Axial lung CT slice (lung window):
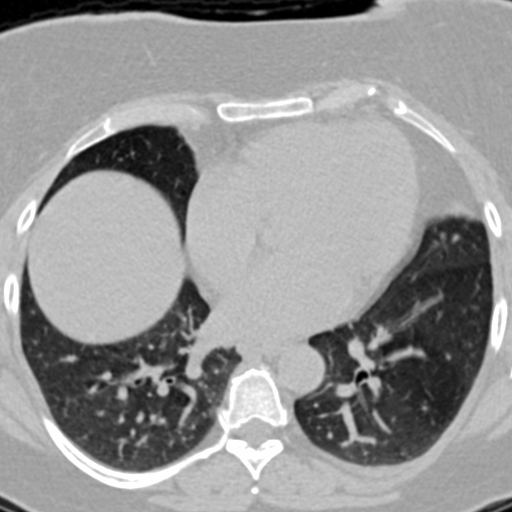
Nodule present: no